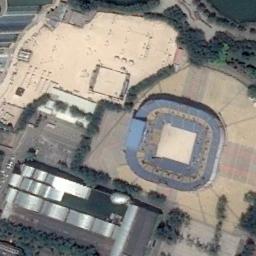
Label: stadium